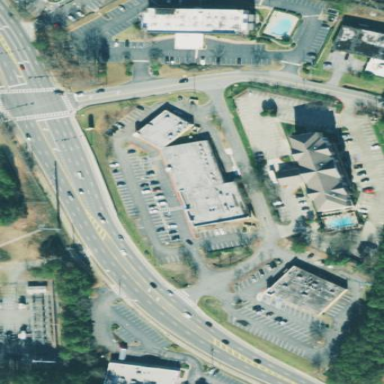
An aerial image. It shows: Retail building.